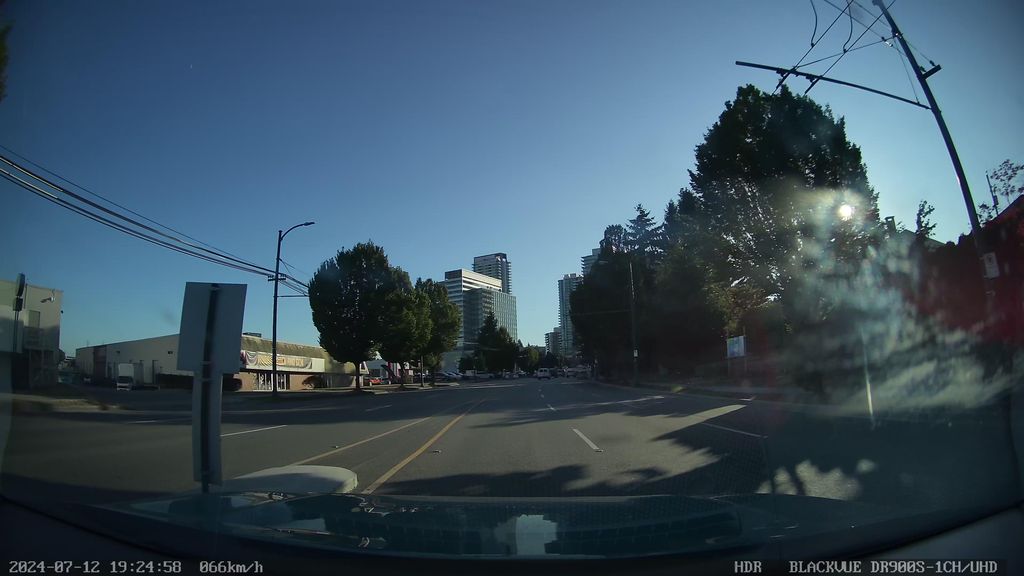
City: vancouver